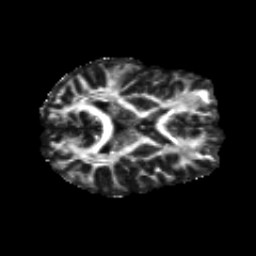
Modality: FA
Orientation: axial
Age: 25
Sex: male
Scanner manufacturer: siemens
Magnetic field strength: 3 T
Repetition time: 8.8 s
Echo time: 0.085 s